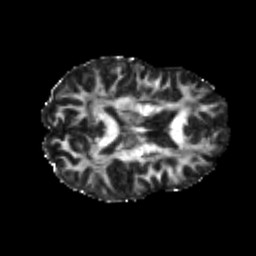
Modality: FA
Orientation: axial
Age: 24
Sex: female
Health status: healthy
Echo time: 0.074 s